Question: This code I post is an image, Html and css code.. when i click on check box image but not open sub '<li>'.
if i write the code this.
'''
$("#menu1 li a").click(function(){$(this).next("ul").toggle(); });
'''
but sub '<li>' open very fast.any one tell me??
In this image see its look of code.

'''
<script>
$("#menu1 li a").click(function(){
$(this).next("ul").toggle("slow"); });
$("#menu2 li a").click(function(){
$(this).next("ul").toggle("slow"); });
</script>
'''
'''
#leftcolsearch {
float: left;
width: 210px;
margin: 0 7px 10px 0;
}
#leftcolsearch .option {
float: left;
width: 196px;
border: #CCCCCC dotted 1px;
border-top: none;
padding: 1px 0 10px 10px;
}
.menu {
margin: 0;
padding: 0 0 0 2px;
}
.menu li {list-style: none; float:left; width:185px; margin:0;}
.menu li ul{ margin:0; padding:0; margin-left:8px; display:none; }
.menu li ul li{
margin:4px 0;
padding: 0;
line-height: 100%;
display: inline;
}
.menu a {
color: #999;
background: url(../images/checkbox.png) no-repeat left top;
padding: 0 0 0 15px;
text-decoration: none;
outline: none;
}
.menu li a.active,.menu li a:hover{
color: #539dbc;
background: url(../images/checkboxwc.png) no-repeat left top; display:block;
padding: 0 0 0 15px;
}
'''
'''
<div id="leftcolsearch">
<div class="option">
<h4 style="margin-left:7">Date:</h4>
<ul class="menu" id="menu1">
<li><a href="">2013</a>
<ul>
<li><a href="">November</a></li>
<li><a href="">December</a></li>
</ul>
</li>
<li><a href="">2014</a>
<ul>
<li><a href="">January</a></li>
<li><a href="">February</a></li>
<li><a href="">March</a></li>
<li><a href="">April</a></li>
<li><a href="">May</a></li>
<li><a href="">June</a></li>
<li><a href="">July</a></li>
<li><a href="">August</a></li>
<li><a href="">September</a></li>
<li><a href="">October</a></li>
<li><a href="">November</a></li>
<li><a href="">December</a></li>
</ul>
</li>
</ul>
</div>
<div class="option">
<h4>Location</h4>
<ul class="menu" id="menu2">
<li><a href="">Africa</a>
<ul>
<li><a href="">Algeria</a></li>
<li><a href=""> Angola</a></li>
<li><a href=""> Cameroon</a></li>
<li><a href=""> Egypt</a></li>
<li><a href=""> Kenya</a></li>
<li><a href=""> Madagascar</a></li>
<li><a href=""> Morocco</a></li>
<li><a href=""> Mozambique</a></li>
<li><a href=""> Nigeria</a></li>
<li><a href=""> South Africa</a></li>
<li><a href=""> Tanzania, United Republic Of</a></li>
</ul>
</li>
<li> <a href="">Asia</a>
<ul>
<li><a href="">Bahrain</a></li>
<li><a href=""> Bangladesh</a></li>
<li><a href=""> Canada</a></li>
<li><a href=""> China</a></li>
<li><a href=""> France</a></li>
<li><a href=""> Hong Kong</a></li>
<li><a href=""> India</a></li>
<li><a href=""> Indonesia</a></li>
<li><a href=""> Iran, Islamic Republic Of</a></li>
<li><a href=""> Israel</a></li>
<li><a href=""> Japan</a></li>
<li><a href=""> Jordan</a></li>
<li><a href=""> Kazakhstan</a></li>
<li><a href=""> Korea, Republic Of</a></li>
<li><a href=""> Lebanon</a></li>
<li><a href=""> Macao</a></li>
<li><a href=""> Malaysia</a></li>
<li><a href=""> Oman</a></li>
<li><a href=""> Pakistan</a></li>
<li><a href=""> Philippines</a></li>
<li><a href=""> Qatar</a></li>
<li><a href=""> Saudi Arabia</a></li>
<li><a href=""> Singapore</a></li>
<li><a href=""> Sri Lanka</a></li>
<li><a href=""> Taiwan, Province Of China</a></li>
<li><a href=""> Thailand</a></li>
<li><a href=""> Turkey</a></li>
<li><a href=""> United Arab Emirates</a></li>
<li><a href=""> Vietnam</a></li>
</ul>
</li>
<li><a href=""> Australia</a>
<ul>
<li><a href="">Australia</a></li>
<li><a href=""> Fiji</a></li>
<li><a href=""> New Zealand</a></li>
</ul>
</li>
<li> <a href="">Europe</a>
<ul>
<li><a href="">Austria</a></li>
<li><a href=""> Belgium</a></li>
<li><a href=""> Bulgaria</a></li>
<li><a href=""> Croatia</a></li>
<li><a href=""> Czech Republic</a></li>
<li><a href=""> Denmark</a></li>
<li><a href=""> Estonia</a></li>
<li><a href=""> Finland</a></li>
<li><a href=""> France</a></li>
<li><a href=""> Germany</a></li>
<li><a href=""> Greece</a></li>
<li><a href=""> Hungary</a></li>
<li><a href=""> Ireland</a></li>
<li><a href=""> Italy</a></li>
<li><a href=""> Lithuania</a></li>
<li><a href=""> Monaco</a></li>
<li><a href=""> Netherlands</a></li>
<li><a href=""> Norway</a></li>
<li><a href=""> Poland</a></li>
<li><a href=""> Portugal</a></li>
<li><a href=""> Romania</a></li>
<li><a href=""> Russian Federation</a></li>
<li><a href=""> Serbia</a></li>
<li><a href=""> Slovakia</a></li>
<li><a href=""> Slovenia</a></li>
<li><a href=""> Spain</a></li>
<li><a href=""> Sweden</a></li>
<li><a href=""> Switzerland</a></li>
<li><a href=""> Turkey</a></li>
<li><a href=""> Ukraine</a></li>
<li><a href=""> United Kingdom</a></li>
</ul>
</li>
<li> <a href="">North America</a>
<ul>
<li><a href="">Canada
Costa Rica</a></li>
<li><a href=""> Cuba</a></li>
<li><a href=""> Mexico</a></li>
<li><a href=""> United States</a></li>
</ul>
</li>
<li> <a href="">South America</a>
<ul>
<li><a href="">Argentina</a></li>
<li><a href=""> Brazil</a></li>
<li><a href=""> Chile</a></li>
<li><a href=""> Colombia</a></li>
<li><a href=""> Mexico</a></li>
<li><a href=""> Peru</a></li>
<li><a href=""> Uruguay</a></li>
</ul>
</li>
</ul>
</div>
</div>
'''
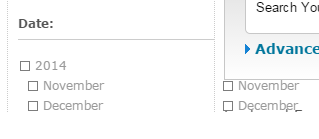
Answer: user in the page is loading there is no issue with javascript now check it...
'''
<div id="leftcolsearch">
<div class="option">
<h4 style="margin-left:7">Date:</h4>
<ul class="menu" id="menu1">
<li><a href="javascript:void(0)">2013</a>
<ul>
<li><a href="">November</a></li>
<li><a href="">December</a></li>
</ul>
</li>
<li><a href="javascript:void(0)">2014</a>
<ul>
<li><a href="">January</a></li>
<li><a href="">February</a></li>
<li><a href="">March</a></li>
<li><a href="">April</a></li>
<li><a href="">May</a></li>
<li><a href="">June</a></li>
<li><a href="">July</a></li>
<li><a href="">August</a></li>
<li><a href="">September</a></li>
<li><a href="">October</a></li>
<li><a href="">November</a></li>
<li><a href="">December</a></li>
</ul>
</li>
</ul>
</div>
<div class="option">
<h4>Location</h4>
<ul class="menu" id="menu2">
<li><a href="javascript:void(0)">Africa</a>
<ul>
<li><a href="">Algeria</a></li>
<li><a href=""> Angola</a></li>
<li><a href=""> Cameroon</a></li>
<li><a href=""> Egypt</a></li>
<li><a href=""> Kenya</a></li>
<li><a href=""> Madagascar</a></li>
<li><a href=""> Morocco</a></li>
<li><a href=""> Mozambique</a></li>
<li><a href=""> Nigeria</a></li>
<li><a href=""> South Africa</a></li>
<li><a href=""> Tanzania, United Republic Of</a></li>
</ul>
</li>
<li> <a href="javascript:void(0)">Asia</a>
<ul>
<li><a href="">Bahrain</a></li>
<li><a href=""> Bangladesh</a></li>
<li><a href=""> Canada</a></li>
<li><a href=""> China</a></li>
<li><a href=""> France</a></li>
<li><a href=""> Hong Kong</a></li>
<li><a href=""> India</a></li>
<li><a href=""> Indonesia</a></li>
<li><a href=""> Iran, Islamic Republic Of</a></li>
<li><a href=""> Israel</a></li>
<li><a href=""> Japan</a></li>
<li><a href=""> Jordan</a></li>
<li><a href=""> Kazakhstan</a></li>
<li><a href=""> Korea, Republic Of</a></li>
<li><a href=""> Lebanon</a></li>
<li><a href=""> Macao</a></li>
<li><a href=""> Malaysia</a></li>
<li><a href=""> Oman</a></li>
<li><a href=""> Pakistan</a></li>
<li><a href=""> Philippines</a></li>
<li><a href=""> Qatar</a></li>
<li><a href=""> Saudi Arabia</a></li>
<li><a href=""> Singapore</a></li>
<li><a href=""> Sri Lanka</a></li>
<li><a href=""> Taiwan, Province Of China</a></li>
<li><a href=""> Thailand</a></li>
<li><a href=""> Turkey</a></li>
<li><a href=""> United Arab Emirates</a></li>
<li><a href=""> Vietnam</a></li>
</ul>
</li>
<li><a href="javascript:void(0)"> Australia</a>
<ul>
<li><a href="">Australia</a></li>
<li><a href=""> Fiji</a></li>
<li><a href=""> New Zealand</a></li>
</ul>
</li>
<li> <a href="">Europe</a>
<ul>
<li><a href="">Austria</a></li>
<li><a href=""> Belgium</a></li>
<li><a href=""> Bulgaria</a></li>
<li><a href=""> Croatia</a></li>
<li><a href=""> Czech Republic</a></li>
<li><a href=""> Denmark</a></li>
<li><a href=""> Estonia</a></li>
<li><a href=""> Finland</a></li>
<li><a href=""> France</a></li>
<li><a href=""> Germany</a></li>
<li><a href=""> Greece</a></li>
<li><a href=""> Hungary</a></li>
<li><a href=""> Ireland</a></li>
<li><a href=""> Italy</a></li>
<li><a href=""> Lithuania</a></li>
<li><a href=""> Monaco</a></li>
<li><a href=""> Netherlands</a></li>
<li><a href=""> Norway</a></li>
<li><a href=""> Poland</a></li>
<li><a href=""> Portugal</a></li>
<li><a href=""> Romania</a></li>
<li><a href=""> Russian Federation</a></li>
<li><a href=""> Serbia</a></li>
<li><a href=""> Slovakia</a></li>
<li><a href=""> Slovenia</a></li>
<li><a href=""> Spain</a></li>
<li><a href=""> Sweden</a></li>
<li><a href=""> Switzerland</a></li>
<li><a href=""> Turkey</a></li>
<li><a href=""> Ukraine</a></li>
<li><a href=""> United Kingdom</a></li>
</ul>
</li>
<li> <a href="javascript:void(0)">North America</a>
<ul>
<li><a href="">Canada
Costa Rica</a></li>
<li><a href=""> Cuba</a></li>
<li><a href=""> Mexico</a></li>
<li><a href=""> United States</a></li>
</ul>
</li>
<li> <a href="">South America</a>
<ul>
<li><a href="">Argentina</a></li>
<li><a href=""> Brazil</a></li>
<li><a href=""> Chile</a></li>
<li><a href=""> Colombia</a></li>
<li><a href=""> Mexico</a></li>
<li><a href=""> Peru</a></li>
<li><a href=""> Uruguay</a></li>
</ul>
</li>
</ul>
</div>
</div>
'''